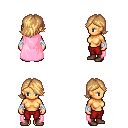
a pixel art fantasy rpg character, female body template, human, tanned skin, pink cape, red pants, light blonde swoop hairstyle, white cloth bandages, brown shoes, four views (front, back, left, right), 2x2 character sprite sheet, small pixel art, hard edges, no anti-aliasing